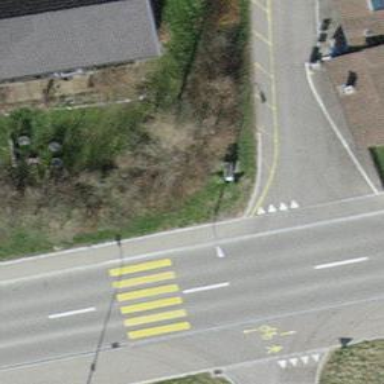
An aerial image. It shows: Street cabinet meant for power infrastructure.